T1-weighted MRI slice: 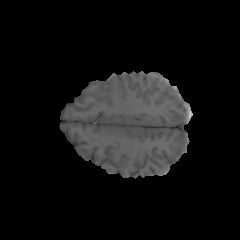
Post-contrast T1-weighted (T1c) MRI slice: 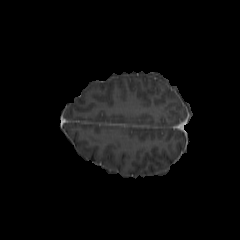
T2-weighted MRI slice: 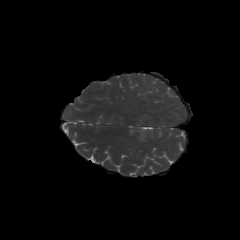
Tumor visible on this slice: yes